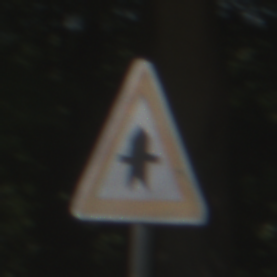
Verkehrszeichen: Vorfahrt
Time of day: Midday
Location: Outdoor (RoadRail)
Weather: Clear
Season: NotSpecified
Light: Natural